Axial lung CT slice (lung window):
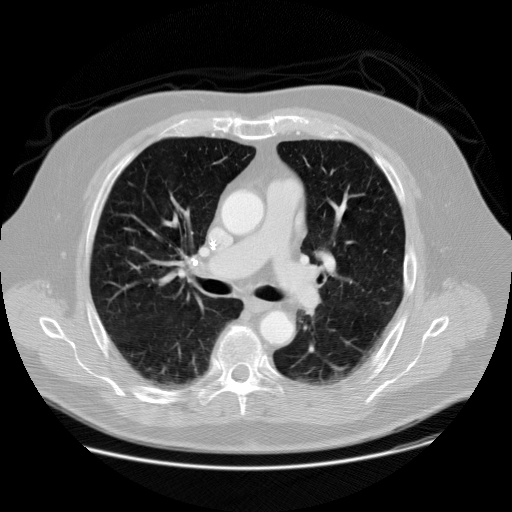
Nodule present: no